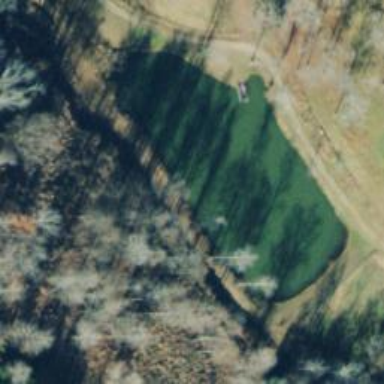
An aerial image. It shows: Pond with natural water.